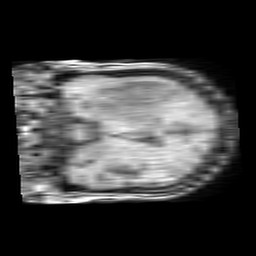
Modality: T1w
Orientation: coronal
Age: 58
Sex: female
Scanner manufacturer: philips
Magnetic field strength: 1.5 T
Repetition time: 0.1767 s
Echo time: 0.001837 s